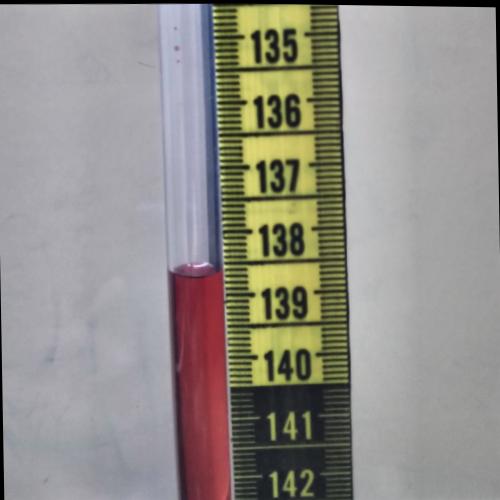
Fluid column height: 138.7 cm